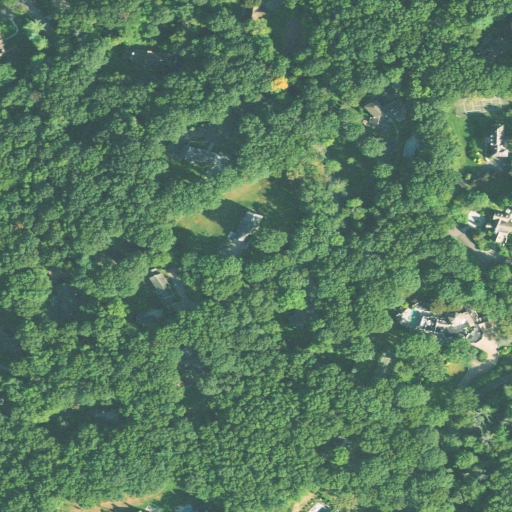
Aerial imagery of mountain in Connecticut named Charcoal Hill containing open development, deciduous forest, low intensity development, medium intensity development, and mixed forest